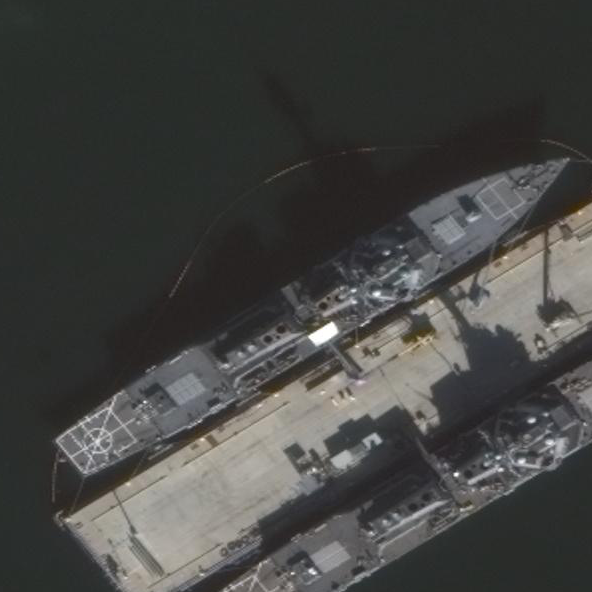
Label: Arleigh_Burke-class_destroyer